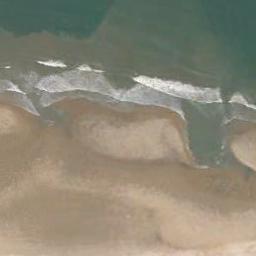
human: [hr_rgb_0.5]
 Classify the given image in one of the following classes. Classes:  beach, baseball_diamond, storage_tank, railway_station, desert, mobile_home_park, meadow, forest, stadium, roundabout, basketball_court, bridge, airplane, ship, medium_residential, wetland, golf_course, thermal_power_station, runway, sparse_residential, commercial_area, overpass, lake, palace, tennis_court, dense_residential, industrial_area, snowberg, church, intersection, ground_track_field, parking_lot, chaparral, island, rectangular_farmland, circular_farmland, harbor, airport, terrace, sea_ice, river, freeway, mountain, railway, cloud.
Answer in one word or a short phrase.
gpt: beach